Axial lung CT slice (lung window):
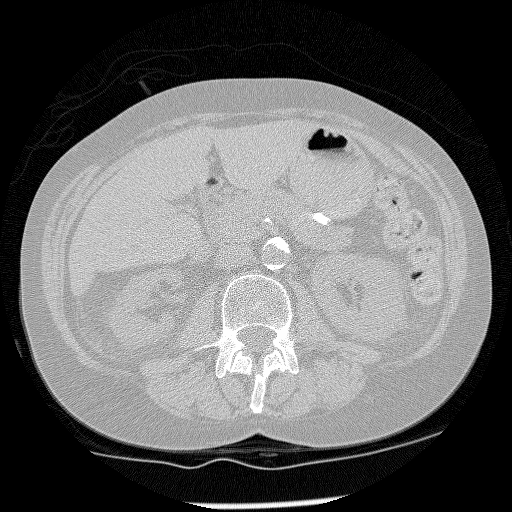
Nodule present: no